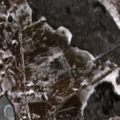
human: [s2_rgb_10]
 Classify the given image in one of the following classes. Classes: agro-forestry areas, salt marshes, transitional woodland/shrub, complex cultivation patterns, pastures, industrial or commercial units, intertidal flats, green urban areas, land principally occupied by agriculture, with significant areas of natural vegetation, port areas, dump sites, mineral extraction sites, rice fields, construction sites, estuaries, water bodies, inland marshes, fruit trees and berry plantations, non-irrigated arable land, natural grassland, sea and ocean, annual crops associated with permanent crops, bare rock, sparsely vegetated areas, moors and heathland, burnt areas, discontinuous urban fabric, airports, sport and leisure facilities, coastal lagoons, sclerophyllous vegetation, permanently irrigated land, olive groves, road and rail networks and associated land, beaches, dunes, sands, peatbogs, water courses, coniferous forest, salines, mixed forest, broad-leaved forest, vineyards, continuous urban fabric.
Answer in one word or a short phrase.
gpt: non-irrigated arable land, pastures, complex cultivation patterns, broad-leaved forest, water bodies